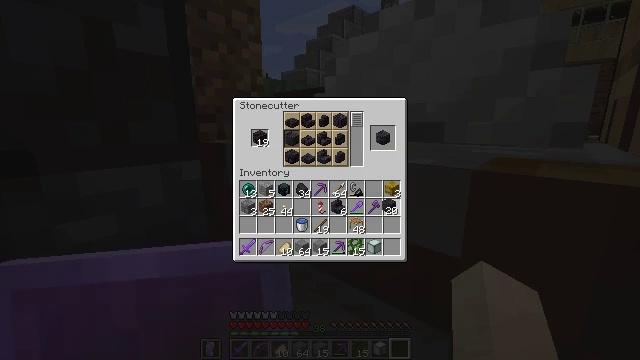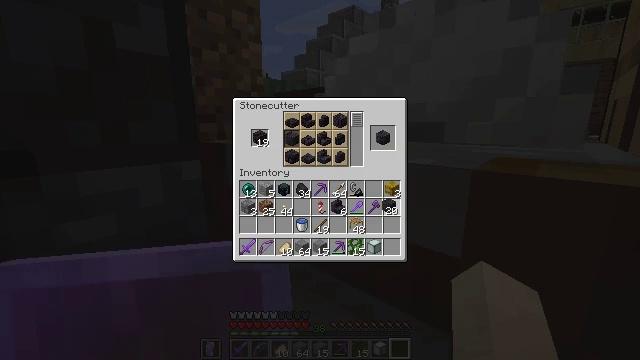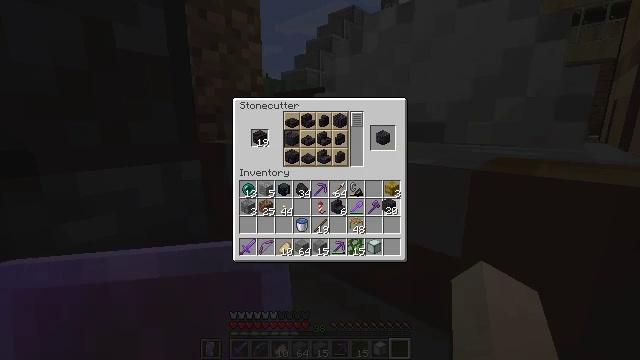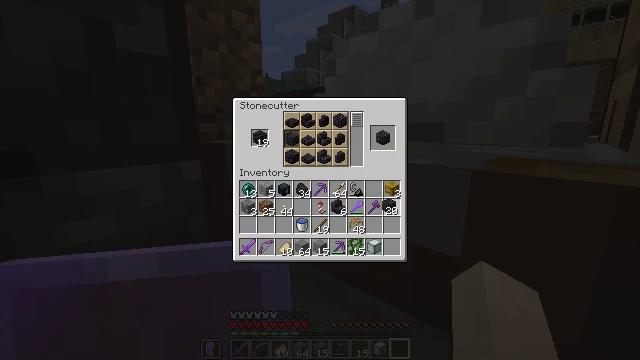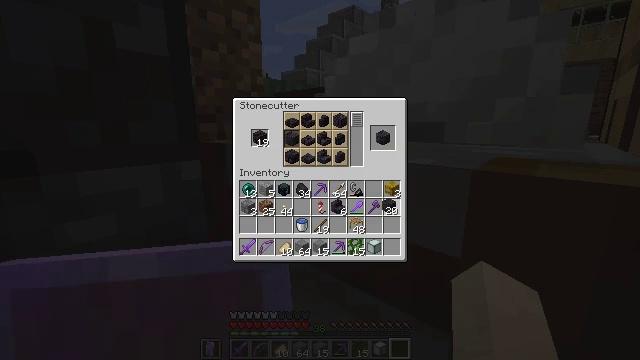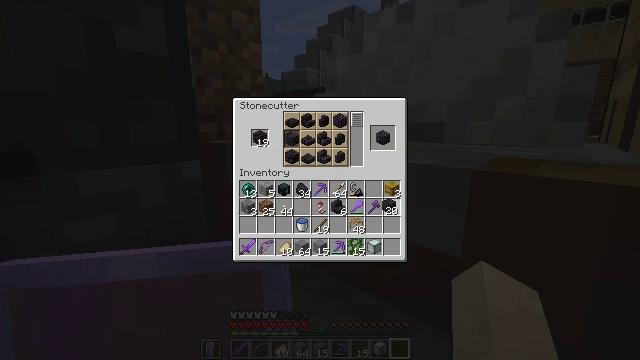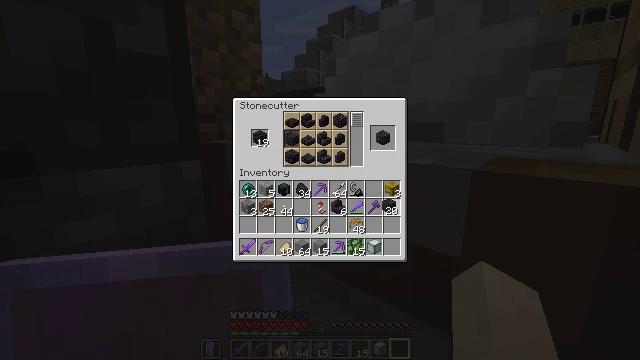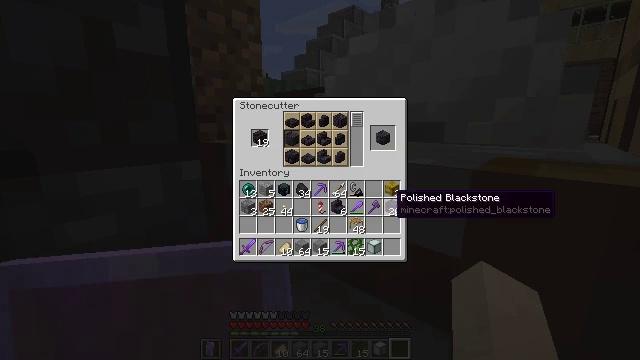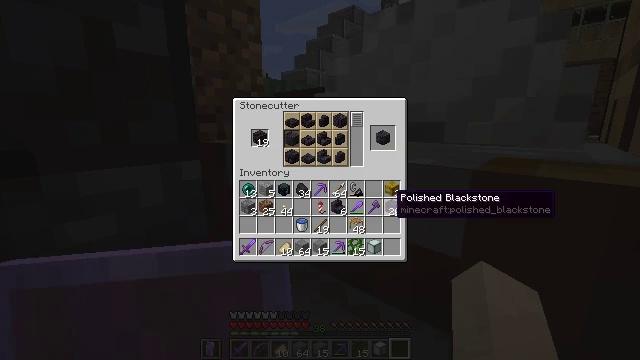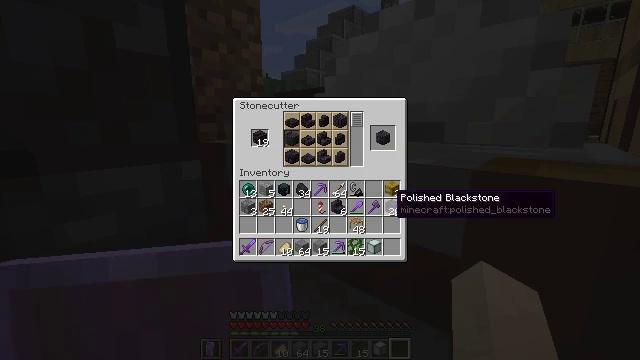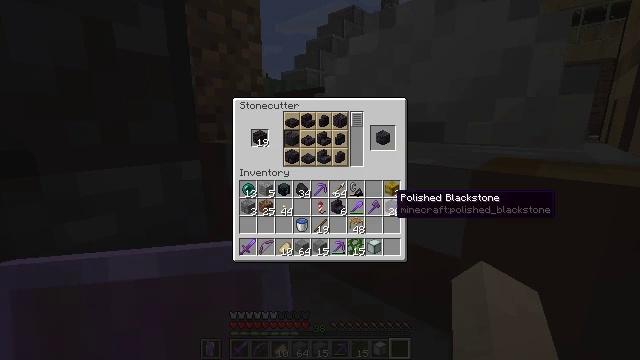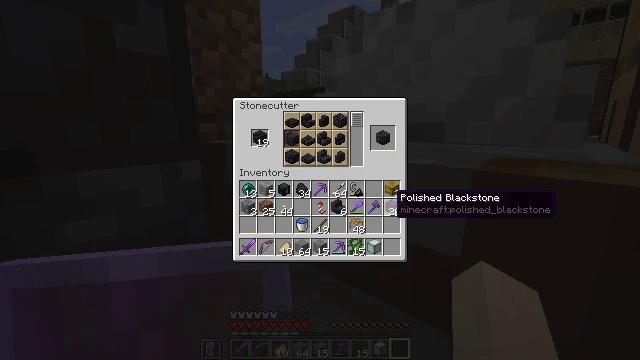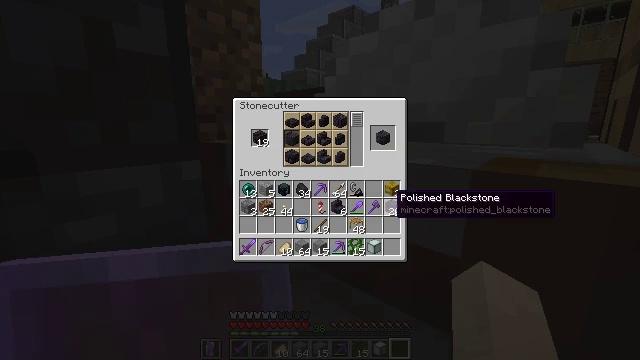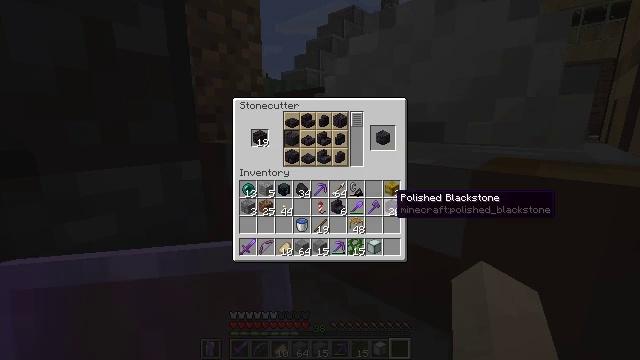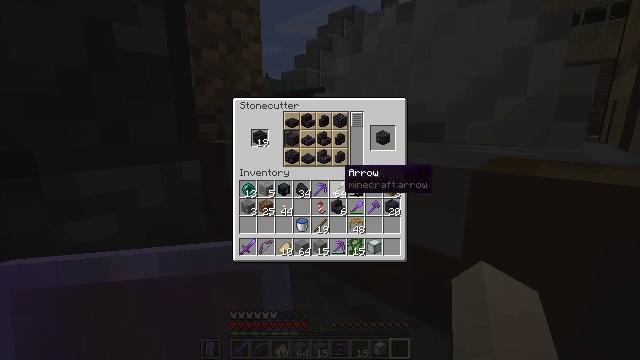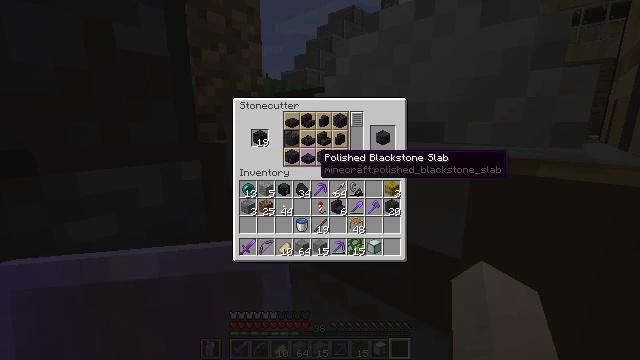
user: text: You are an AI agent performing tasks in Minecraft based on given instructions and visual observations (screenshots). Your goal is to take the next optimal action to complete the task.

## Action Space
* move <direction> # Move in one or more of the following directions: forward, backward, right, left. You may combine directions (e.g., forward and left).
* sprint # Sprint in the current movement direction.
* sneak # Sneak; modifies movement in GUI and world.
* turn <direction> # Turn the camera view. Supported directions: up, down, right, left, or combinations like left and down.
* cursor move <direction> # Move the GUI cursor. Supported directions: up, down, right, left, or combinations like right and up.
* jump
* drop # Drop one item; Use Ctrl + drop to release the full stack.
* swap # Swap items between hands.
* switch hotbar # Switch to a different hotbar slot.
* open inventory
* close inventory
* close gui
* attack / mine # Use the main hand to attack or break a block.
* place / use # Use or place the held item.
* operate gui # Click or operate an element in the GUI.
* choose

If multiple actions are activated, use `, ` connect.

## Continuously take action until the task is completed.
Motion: motion action
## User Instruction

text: Break the glowing sea lantern block.
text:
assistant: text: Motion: no_op
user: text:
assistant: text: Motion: no_op
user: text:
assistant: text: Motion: no_op
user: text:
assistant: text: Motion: no_op
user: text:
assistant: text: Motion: attack / mine
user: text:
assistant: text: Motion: attack / mine
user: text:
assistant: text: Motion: no_op
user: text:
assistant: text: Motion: no_op
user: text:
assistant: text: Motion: no_op
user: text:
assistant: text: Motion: no_op
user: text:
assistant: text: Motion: no_op
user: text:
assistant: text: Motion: no_op
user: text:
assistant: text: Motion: no_op
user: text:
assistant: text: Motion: turn left and up
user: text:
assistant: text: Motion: turn left and up
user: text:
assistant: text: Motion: turn left and up
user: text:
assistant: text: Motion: no_op
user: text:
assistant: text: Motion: no_op
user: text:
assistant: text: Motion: no_op
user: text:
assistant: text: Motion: no_op
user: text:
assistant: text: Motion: no_op
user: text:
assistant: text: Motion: no_op
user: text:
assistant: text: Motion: no_op
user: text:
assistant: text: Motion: no_op
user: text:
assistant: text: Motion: no_op
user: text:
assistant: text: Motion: no_op
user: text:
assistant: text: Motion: no_op
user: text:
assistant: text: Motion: no_op
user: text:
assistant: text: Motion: no_op
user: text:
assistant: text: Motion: no_op